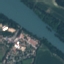
Land use / land cover: River